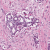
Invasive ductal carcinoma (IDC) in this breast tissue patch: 1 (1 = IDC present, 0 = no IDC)